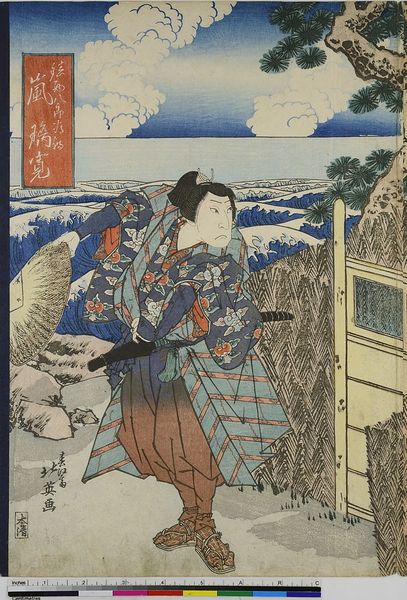
Titel: Der Schauspieler Arashi Rikan als Jinsei Hachiro Tametomo
Künstler: Shunbaisai Hokuei
Standort: Hamburg
Institution: Museum für Kunst und Gewerbe Hamburg
Schlagwörter: baum, blau, himmel, mann, meer, wasser, weiß, wolken, grün, landschaft, hut, mund, nase, schwarz, rot, natur, figur, haare, theater, holzschnitt, japan, schrift, welle, wellen, berge, japanisch, druckgraphik, druckgrafik, schwert, text, krieger, zeder, zeit, schauspieler, farbholzschnitt, schauspielerin, hamburg, mer, samurai, sea, kabuki, edo, reproduktionen, 19. jahrhundert, kanji, druckerzeugnisse, theateraufführung, ukiyo, museum für kunst und gewerbe, samuraikrieger, schrftzeichen